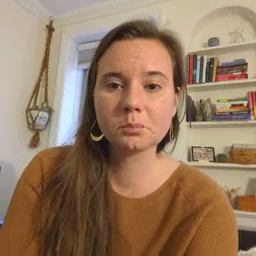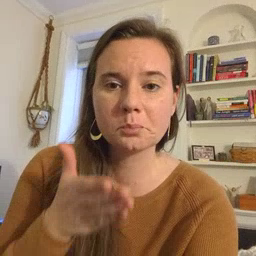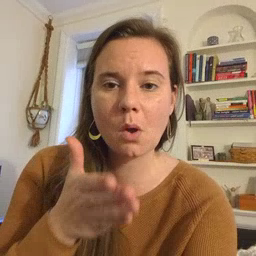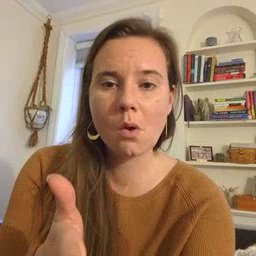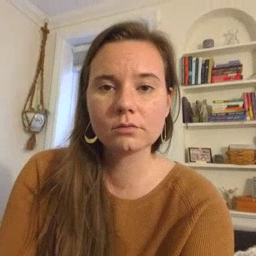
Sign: boat